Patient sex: M
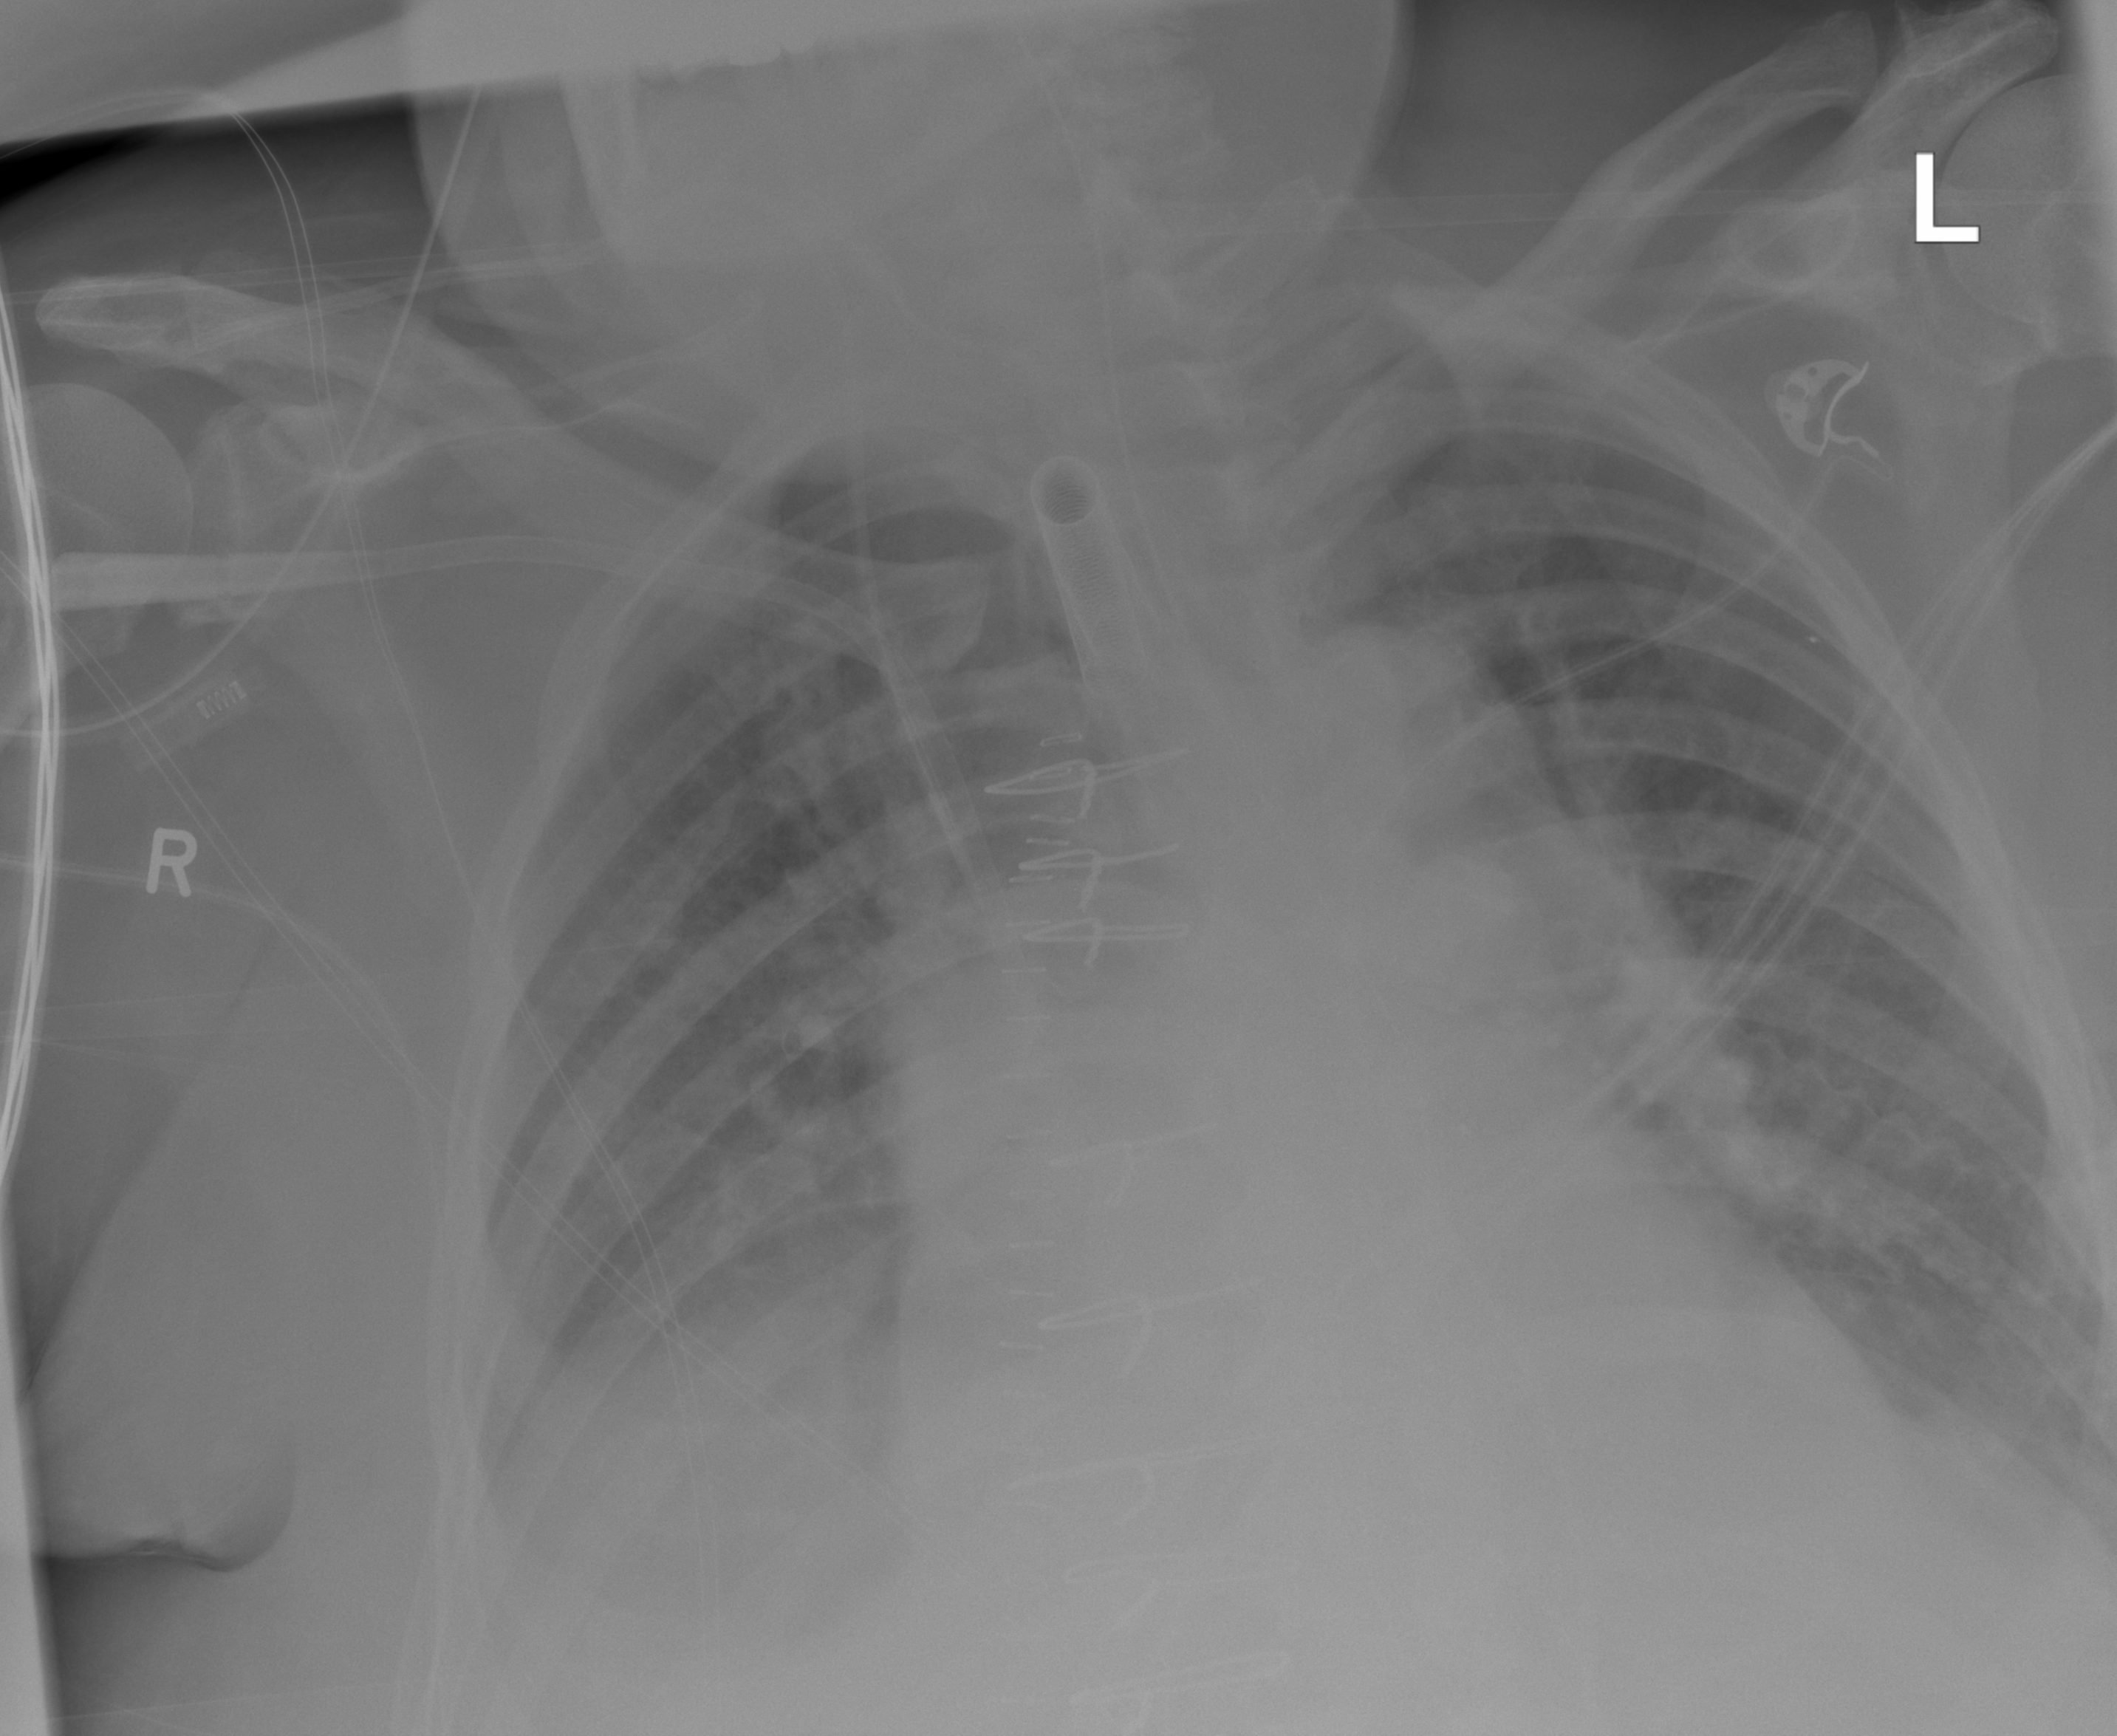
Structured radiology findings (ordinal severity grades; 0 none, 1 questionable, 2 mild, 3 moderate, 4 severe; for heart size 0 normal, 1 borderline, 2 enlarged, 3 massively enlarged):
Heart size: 2
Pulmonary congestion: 2
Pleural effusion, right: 3
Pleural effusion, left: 2
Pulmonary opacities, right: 0
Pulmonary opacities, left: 0
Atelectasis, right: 2
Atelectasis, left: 2